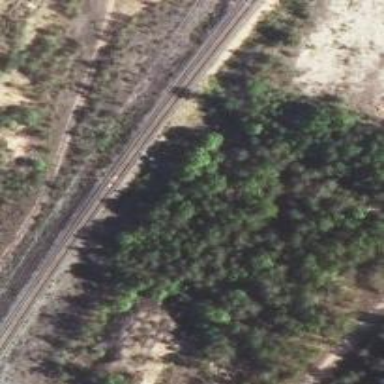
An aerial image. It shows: Railway with continuous electrified contact line.